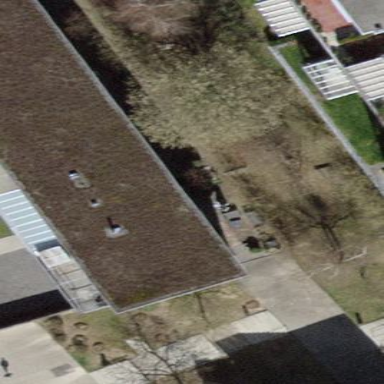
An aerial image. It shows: Apartment building with flat roof.